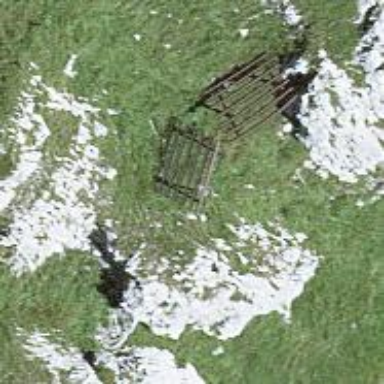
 designed to mitigate snow accumulations in specific area."